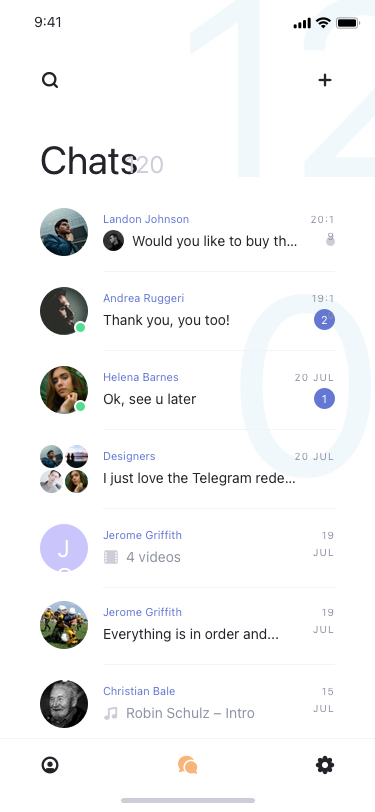
Text in this UI design:
Robin Schulz – Intro
Christian Bale
15 Jul
Everything is in order and...
Jerome Griffith
19 Jul
4 videos
Jerome Griffith
19 Jul
JG
I just love the Telegram rede…
Designers
20 Jul
Ok, see u later
Helena Barnes
20 Jul
Thank you, you too!
Andrea Ruggeri
19:10
Would you like to buy th…
Landon Johnson
20:19
Chats
120